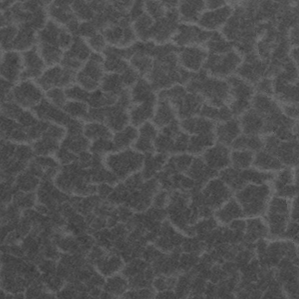
Label: frost